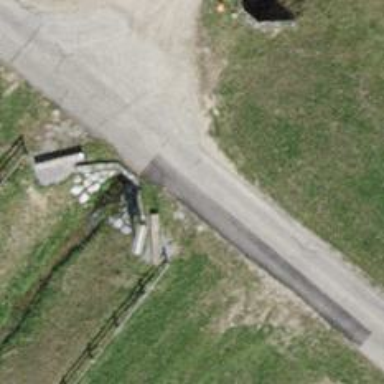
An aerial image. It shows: Brown bench in the vicinity.